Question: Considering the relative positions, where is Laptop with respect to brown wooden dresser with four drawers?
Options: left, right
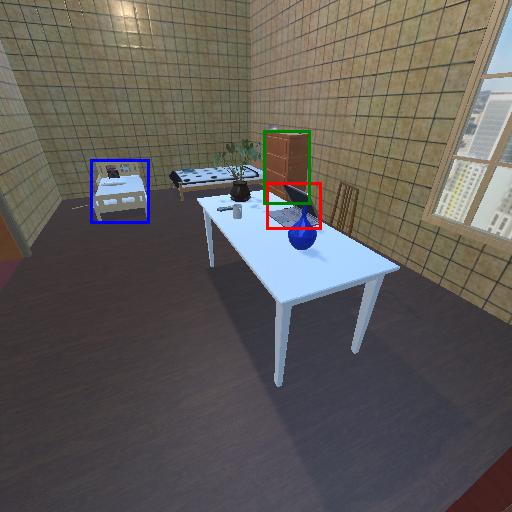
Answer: left